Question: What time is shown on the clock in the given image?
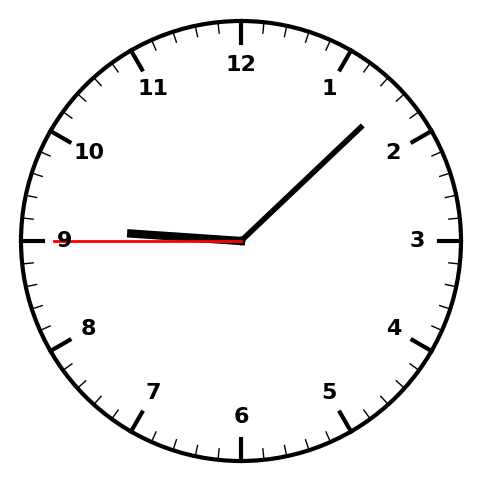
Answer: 09:07:45